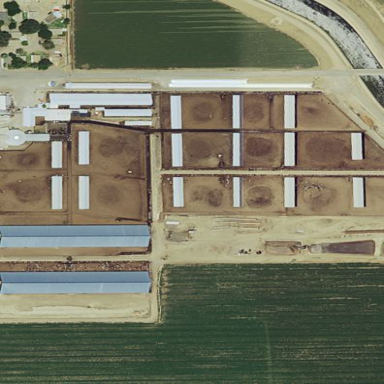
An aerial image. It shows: Farmyard area.